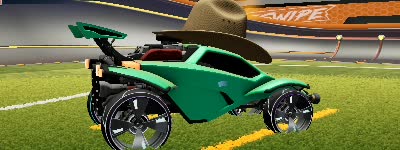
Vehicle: octane